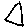
Label: triangle